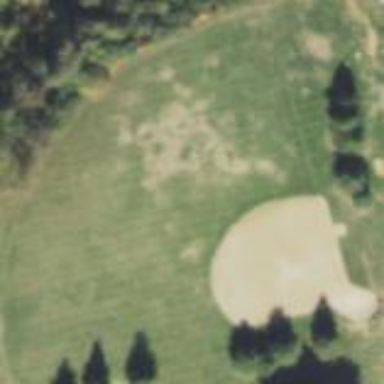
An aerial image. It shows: Baseball pitch for leisure land.